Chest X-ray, PA view. Patient: 42 years old, sex F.
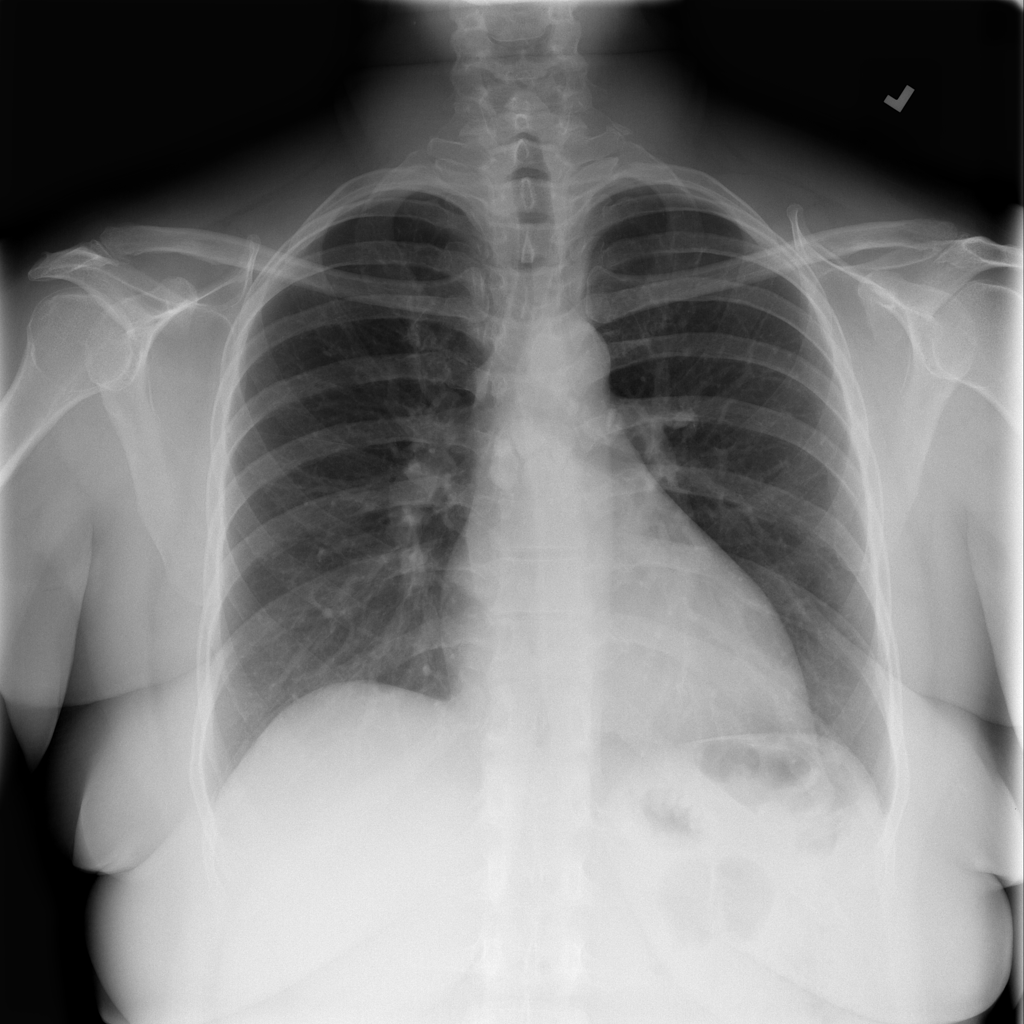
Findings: Infiltration, Nodule